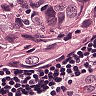
Metastatic tissue present: yes